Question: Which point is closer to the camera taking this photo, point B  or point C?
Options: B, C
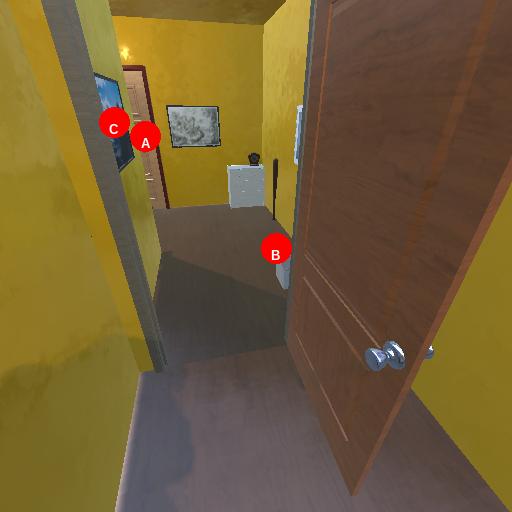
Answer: B